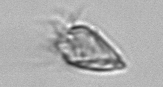
Label: Paratontonia_gracillima